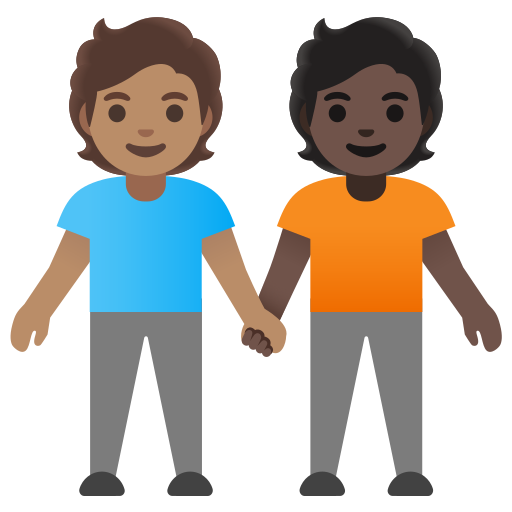
Emoji: 🧑🏽‍🤝‍🧑🏿